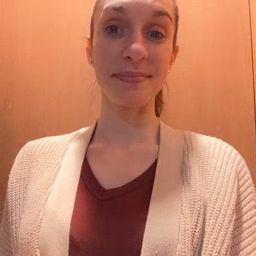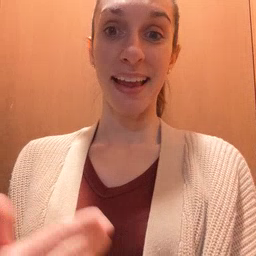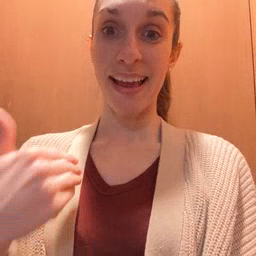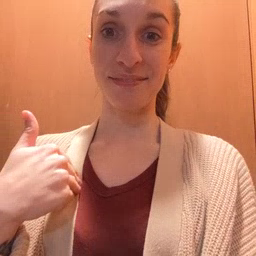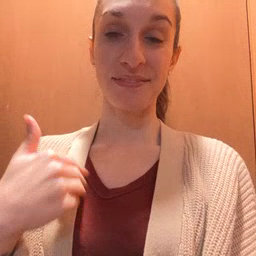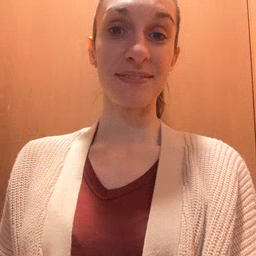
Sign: have